Question: Recently I am trying to create a function which selects specific folders.
I tested this at one user and it works. The problem however is that I also want to use this function at other users but not having to rewrite the function based on their folder structure.
The function works with a few folder names which all of them have (same names).
It consists of 1 main folder: #MemoScan and 4 sub-folders.
Based on these folder names I want to count how many mail items are in them.
I created the following function to do this:
'''
Function HowManyEmails() As Integer
Dim objOutlook As Object, objnSpace As Object, MyCurrentFolder As MAPIFolder
Dim EmailCount As Integer
Set objOutlook = CreateObject("Outlook.Application")
Set objnSpace = objOutlook.GetNamespace("MAPI")
Set MyCurrentFolder = objnSpace.folders("William").folders("#MemoScan")
sFolder = MyCurrentFolder
For Each Folder In MyCurrentFolder.folders
sFolder = Folder
sSubmap = Right(sFolder, Len(sFolder) - 1)
For Each Item In Folder.Items
If TypeName(Item) = "MailItem" Then
EmailCount = EmailCount + 1
End If
Next Item
Next Folder
HowManyEmails = EmailCount
End Function
'''
As you can see the folder that needs to be checked is hard-coded (needs to be since it runs on a close outlook event and nothing is selected).
The path now is: 'objnSpace.folders("William").folders("#MemoScan")'
The thing is however that the main account/folder 'William' wont be there at other users. My question is, how can I adjust it in such way that it will just look for the '#MemoScan' folder which is of the same at every user? Is this even possible?
If I leave the main 'William' namespace out then it won't be able to find the '#MemoScan' folder.
The folder structure at this particular user is as follows:

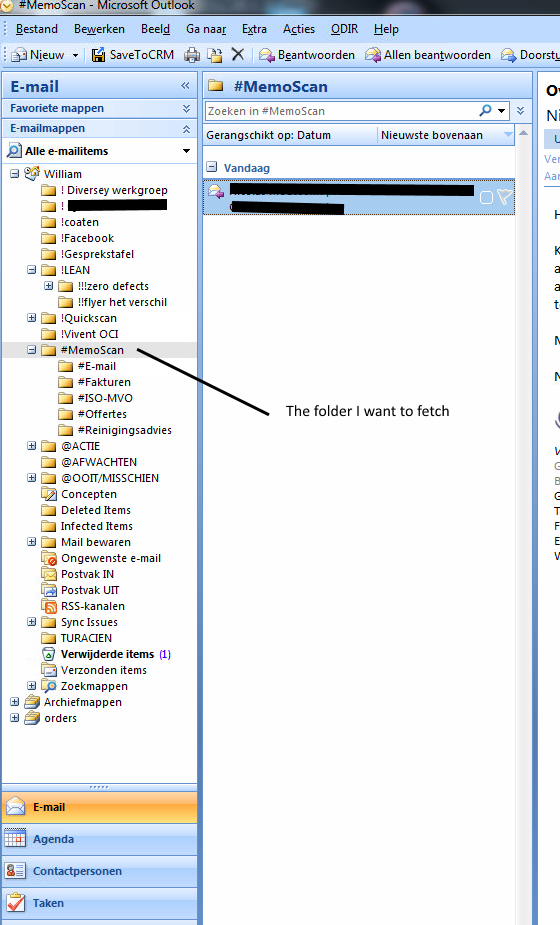
Answer: The Namespace class provides the <URL> method which returns a Folder object representing the root-level folder of the Store. You can use the GetRootFolder method to enumerate the subfolders of the root folder of the Store. Unlike NameSpace.Folders which contains all folders for all stores in the current profile, Store.GetRootFolder.Folders allows you to enumerate all folders for a given Store object in the current profile.
'''
Sub EnumerateFoldersInStores()
Dim colStores As Outlook.Stores
Dim oStore As Outlook.Store
Dim oRoot As Outlook.Folder
On Error Resume Next
Set colStores = Application.Session.Stores
For Each oStore In colStores
Set oRoot = oStore.GetRootFolder
Debug.Print (oRoot.FolderPath)
EnumerateFolders oRoot
Next
End Sub
Private Sub EnumerateFolders(ByVal oFolder As Outlook.Folder)
Dim folders As Outlook.folders
Dim Folder As Outlook.Folder
Dim foldercount As Integer
On Error Resume Next
Set folders = oFolder.folders
foldercount = folders.Count
'Check if there are any folders below oFolder
If foldercount Then
For Each Folder In folders
Debug.Print (Folder.FolderPath)
EnumerateFolders Folder
Next
End If
End Sub
'''
Also you can run the code against the currently selected folder in Outlook. The <URL> property of the Explorer class returns a Folder object that represents the current folder displayed in the explorer.